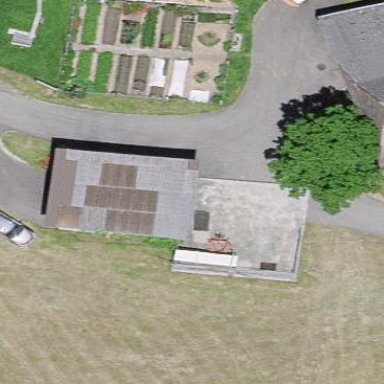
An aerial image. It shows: Shed.